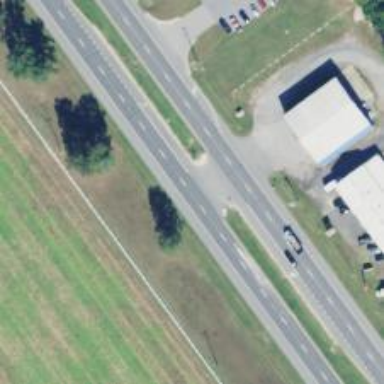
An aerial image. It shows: Trunk link highway.